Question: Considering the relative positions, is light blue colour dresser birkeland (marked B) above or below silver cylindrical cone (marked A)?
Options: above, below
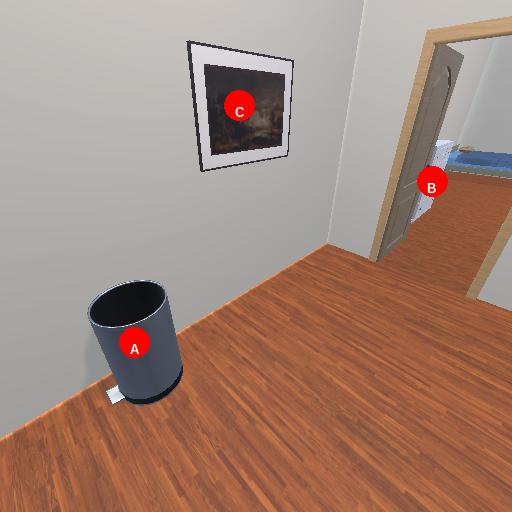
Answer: above